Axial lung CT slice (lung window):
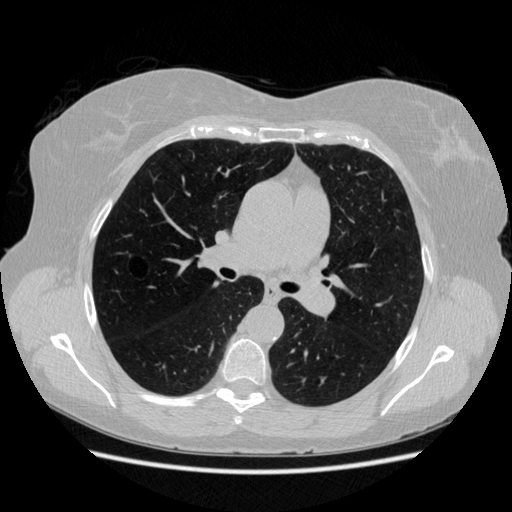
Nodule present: no